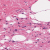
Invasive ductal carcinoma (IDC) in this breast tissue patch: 0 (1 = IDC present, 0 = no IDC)